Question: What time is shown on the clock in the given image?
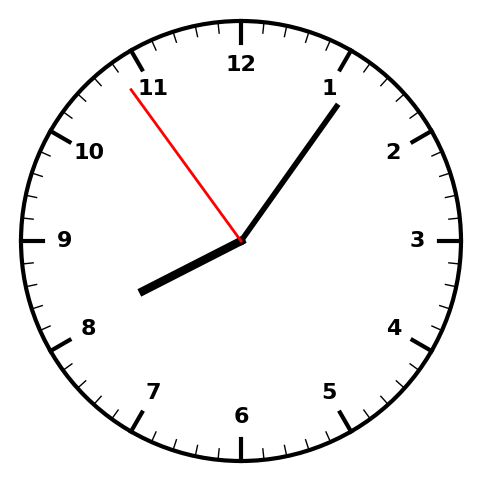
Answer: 08:05:54